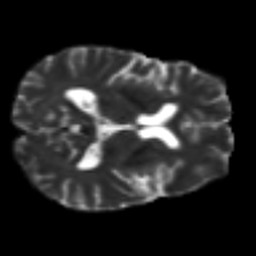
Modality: T2w
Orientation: axial
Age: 48
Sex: male
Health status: ill
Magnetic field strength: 3 T
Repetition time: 9 s
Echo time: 0.093 s